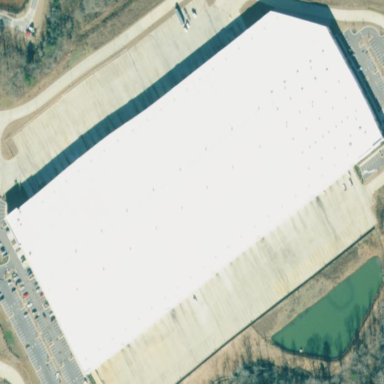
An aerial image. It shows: Warehouse.